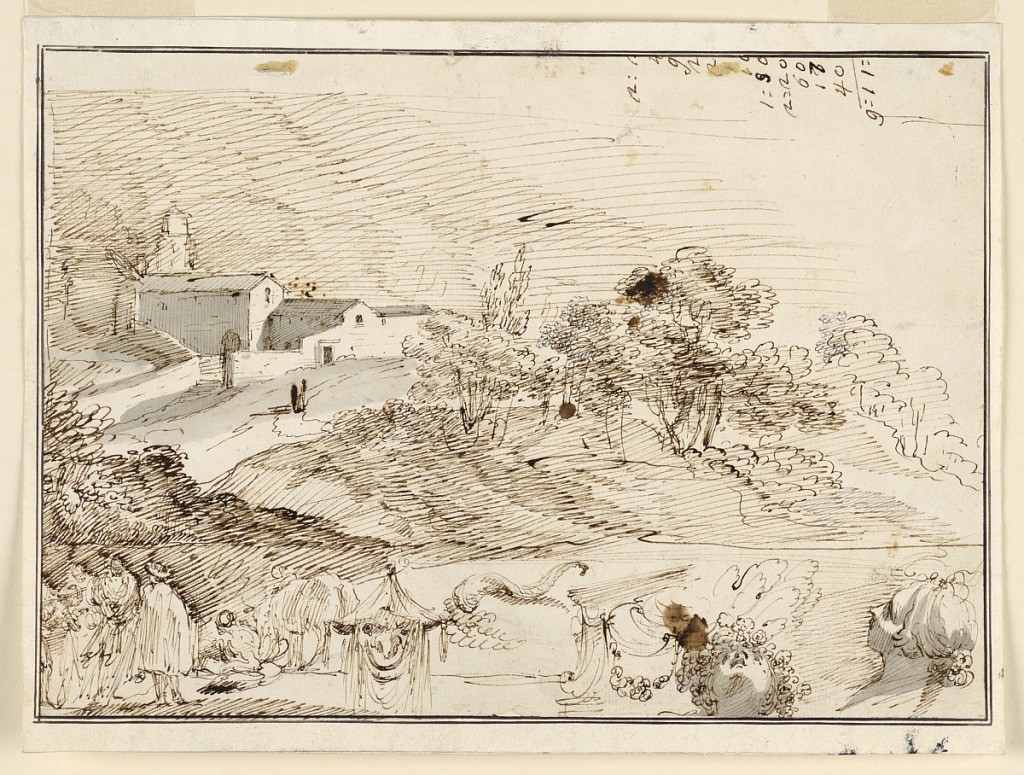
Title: Sheet with Sketches
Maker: Giuseppe Bernardino Bison, Italian, 1762 - 1844
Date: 1762–1844
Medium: Pen and ink, brush and watercolor on paper
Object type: Drawing
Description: At top, a hilly countryside with three trees and a monastery at left. Below, from left to right: a group of men, a woman with cow, a fantastic mask, a cornucopia, a part of a pediment, two heads looking upwards.